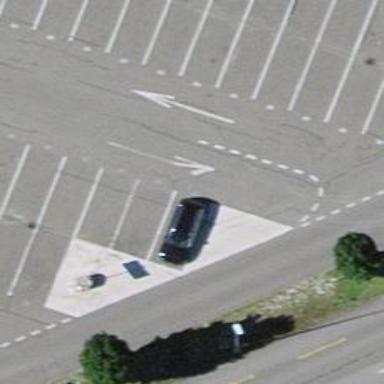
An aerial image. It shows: Parking aisle designated as service road.